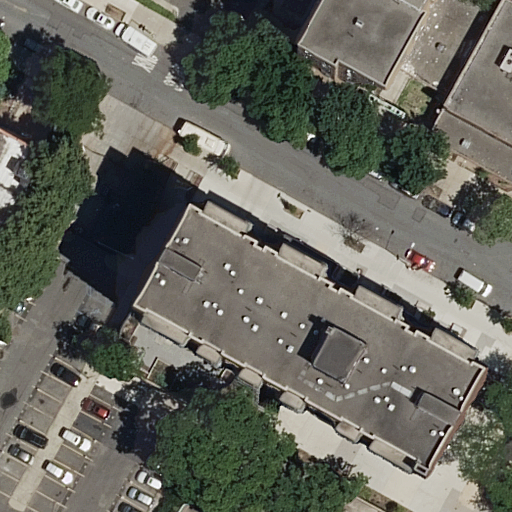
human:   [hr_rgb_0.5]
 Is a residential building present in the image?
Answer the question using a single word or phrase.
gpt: yes

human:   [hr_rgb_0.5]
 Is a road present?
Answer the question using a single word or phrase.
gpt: yes

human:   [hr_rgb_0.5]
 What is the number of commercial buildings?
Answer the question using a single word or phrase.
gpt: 0

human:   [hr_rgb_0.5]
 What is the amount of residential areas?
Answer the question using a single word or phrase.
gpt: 1

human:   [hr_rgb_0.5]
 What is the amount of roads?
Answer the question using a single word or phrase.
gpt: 4

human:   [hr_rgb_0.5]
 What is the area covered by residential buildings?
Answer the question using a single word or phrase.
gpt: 2006m2

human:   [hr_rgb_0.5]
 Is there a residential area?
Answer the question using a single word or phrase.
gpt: yes

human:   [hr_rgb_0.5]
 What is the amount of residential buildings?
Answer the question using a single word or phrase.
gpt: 4

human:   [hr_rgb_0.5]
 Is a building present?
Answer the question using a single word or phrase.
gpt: yes

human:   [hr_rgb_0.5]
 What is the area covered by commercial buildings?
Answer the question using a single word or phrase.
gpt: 0m2

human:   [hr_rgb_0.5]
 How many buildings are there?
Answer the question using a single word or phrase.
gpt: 4

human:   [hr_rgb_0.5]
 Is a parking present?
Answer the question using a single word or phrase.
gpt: yes

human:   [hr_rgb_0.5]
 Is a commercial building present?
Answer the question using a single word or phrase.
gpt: no

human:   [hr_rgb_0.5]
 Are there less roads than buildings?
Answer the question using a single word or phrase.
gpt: no

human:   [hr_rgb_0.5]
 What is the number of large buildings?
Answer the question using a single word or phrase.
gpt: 1

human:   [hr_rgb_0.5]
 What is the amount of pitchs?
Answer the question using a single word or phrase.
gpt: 1

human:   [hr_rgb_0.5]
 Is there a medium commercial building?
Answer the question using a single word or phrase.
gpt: no

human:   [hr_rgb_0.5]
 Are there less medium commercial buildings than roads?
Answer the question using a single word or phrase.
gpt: yes

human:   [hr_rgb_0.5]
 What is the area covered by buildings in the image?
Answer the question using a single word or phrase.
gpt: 2006m2

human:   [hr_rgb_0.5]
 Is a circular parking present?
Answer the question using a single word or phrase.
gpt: no

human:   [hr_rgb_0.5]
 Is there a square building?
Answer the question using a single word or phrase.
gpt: no

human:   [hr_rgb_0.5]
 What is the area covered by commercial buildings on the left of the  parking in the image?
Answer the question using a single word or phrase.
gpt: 0m2

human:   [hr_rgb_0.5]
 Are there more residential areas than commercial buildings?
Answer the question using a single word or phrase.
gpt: yes

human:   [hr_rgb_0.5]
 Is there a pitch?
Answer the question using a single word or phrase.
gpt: yes

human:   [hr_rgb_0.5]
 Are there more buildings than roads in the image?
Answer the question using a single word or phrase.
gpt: no

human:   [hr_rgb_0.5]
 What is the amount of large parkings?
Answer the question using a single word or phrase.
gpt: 0

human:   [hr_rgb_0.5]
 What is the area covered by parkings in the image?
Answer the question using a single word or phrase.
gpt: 423m2

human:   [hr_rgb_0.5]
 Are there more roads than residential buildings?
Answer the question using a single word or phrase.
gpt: no

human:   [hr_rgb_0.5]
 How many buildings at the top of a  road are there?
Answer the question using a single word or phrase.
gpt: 3

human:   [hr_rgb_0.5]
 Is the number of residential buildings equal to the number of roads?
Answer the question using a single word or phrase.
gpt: yes

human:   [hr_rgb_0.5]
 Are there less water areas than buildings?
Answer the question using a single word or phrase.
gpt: yes

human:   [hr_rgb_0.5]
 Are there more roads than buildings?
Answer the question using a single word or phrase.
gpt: no

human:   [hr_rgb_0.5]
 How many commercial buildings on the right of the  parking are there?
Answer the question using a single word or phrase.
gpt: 0

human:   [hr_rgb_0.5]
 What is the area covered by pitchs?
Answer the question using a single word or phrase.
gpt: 364m2

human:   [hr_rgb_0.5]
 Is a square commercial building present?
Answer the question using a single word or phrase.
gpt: no

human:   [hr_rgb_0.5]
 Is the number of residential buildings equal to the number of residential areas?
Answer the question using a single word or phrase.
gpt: no

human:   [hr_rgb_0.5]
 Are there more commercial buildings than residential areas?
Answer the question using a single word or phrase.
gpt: no

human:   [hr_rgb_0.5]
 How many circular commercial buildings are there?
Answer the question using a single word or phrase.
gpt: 0

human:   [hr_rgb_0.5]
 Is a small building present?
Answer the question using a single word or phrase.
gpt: yes

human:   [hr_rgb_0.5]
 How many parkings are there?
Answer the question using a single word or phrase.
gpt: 1

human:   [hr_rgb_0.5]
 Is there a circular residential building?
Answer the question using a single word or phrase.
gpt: no

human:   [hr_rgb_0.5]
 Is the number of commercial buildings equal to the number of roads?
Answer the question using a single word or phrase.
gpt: no

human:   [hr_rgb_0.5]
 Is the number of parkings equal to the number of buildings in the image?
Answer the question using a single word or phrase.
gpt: no

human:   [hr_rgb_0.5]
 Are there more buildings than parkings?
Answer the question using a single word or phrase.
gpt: yes

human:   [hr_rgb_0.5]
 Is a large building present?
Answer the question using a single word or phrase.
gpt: yes

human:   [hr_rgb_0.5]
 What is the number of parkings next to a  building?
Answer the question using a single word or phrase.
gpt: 1

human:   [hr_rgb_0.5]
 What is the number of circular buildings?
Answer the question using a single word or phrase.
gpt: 0

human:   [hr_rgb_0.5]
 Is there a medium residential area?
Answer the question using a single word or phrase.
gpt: no

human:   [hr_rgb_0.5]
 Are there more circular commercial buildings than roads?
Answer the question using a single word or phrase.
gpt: no

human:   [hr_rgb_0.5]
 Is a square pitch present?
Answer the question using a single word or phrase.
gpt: no

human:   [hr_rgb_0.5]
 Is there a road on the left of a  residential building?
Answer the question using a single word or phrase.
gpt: yes

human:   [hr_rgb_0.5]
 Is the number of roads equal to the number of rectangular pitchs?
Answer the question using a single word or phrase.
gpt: no

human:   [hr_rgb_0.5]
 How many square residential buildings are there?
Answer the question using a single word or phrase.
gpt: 0

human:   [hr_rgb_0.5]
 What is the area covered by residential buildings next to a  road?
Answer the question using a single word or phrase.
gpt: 2006m2

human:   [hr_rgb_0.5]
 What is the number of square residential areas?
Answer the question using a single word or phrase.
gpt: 0

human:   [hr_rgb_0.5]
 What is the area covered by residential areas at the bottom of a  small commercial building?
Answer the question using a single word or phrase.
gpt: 0m2

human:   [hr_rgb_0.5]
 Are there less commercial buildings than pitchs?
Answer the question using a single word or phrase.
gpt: yes

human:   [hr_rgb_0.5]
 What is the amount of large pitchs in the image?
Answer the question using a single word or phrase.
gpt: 0

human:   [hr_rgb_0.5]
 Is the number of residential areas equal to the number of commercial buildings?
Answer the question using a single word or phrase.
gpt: no

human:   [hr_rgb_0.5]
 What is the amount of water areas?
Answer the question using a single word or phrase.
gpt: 0

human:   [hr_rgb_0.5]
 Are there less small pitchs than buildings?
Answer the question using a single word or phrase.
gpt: yes

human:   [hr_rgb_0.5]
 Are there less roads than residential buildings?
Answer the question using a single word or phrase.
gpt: no

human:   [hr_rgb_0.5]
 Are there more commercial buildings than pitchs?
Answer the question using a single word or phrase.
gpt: no

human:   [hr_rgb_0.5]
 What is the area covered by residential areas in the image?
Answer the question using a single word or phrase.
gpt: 7523m2